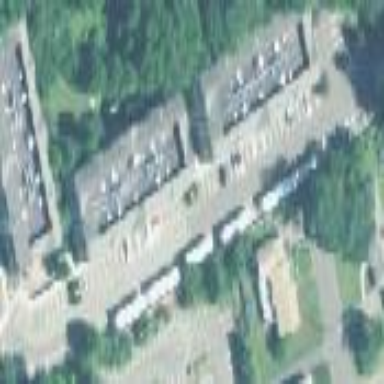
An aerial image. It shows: Parking area.